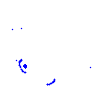
Particle: proton